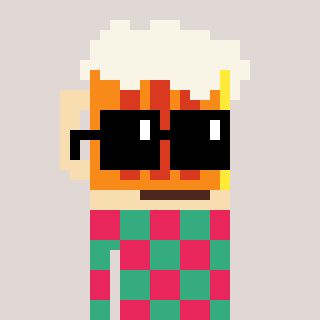
a pixel art character with square black sunglasses, a beer-shaped head and a teal-colored body on a warm background